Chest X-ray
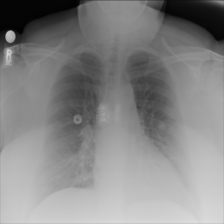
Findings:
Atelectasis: negative
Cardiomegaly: negative
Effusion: negative
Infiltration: negative
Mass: negative
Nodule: positive
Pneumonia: negative
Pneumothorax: negative
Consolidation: negative
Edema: negative
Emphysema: negative
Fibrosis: negative
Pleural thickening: negative
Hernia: negative